Field crop: maize
Growth stage: 2
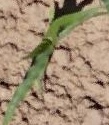
Species: maize